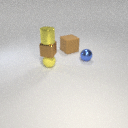
small yellow rubber sphere in front of small blue metal sphere